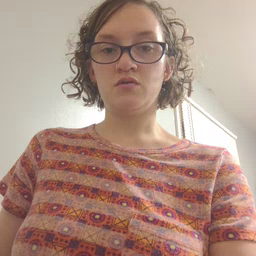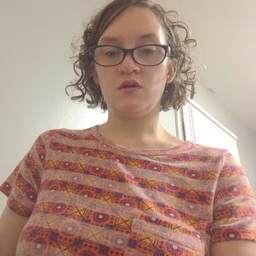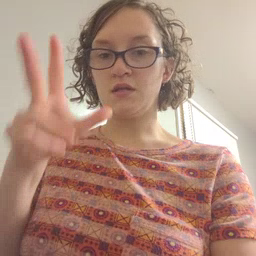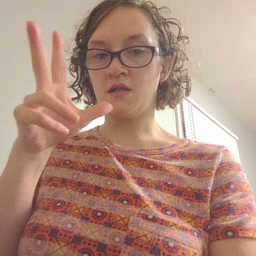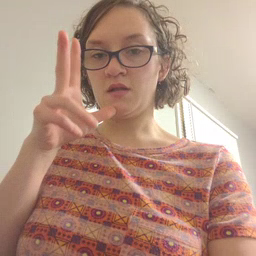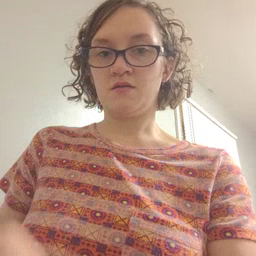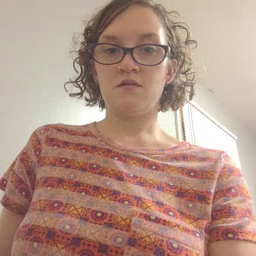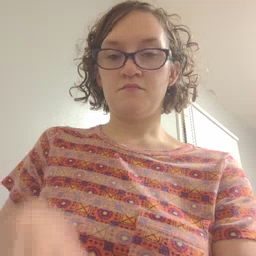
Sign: hen